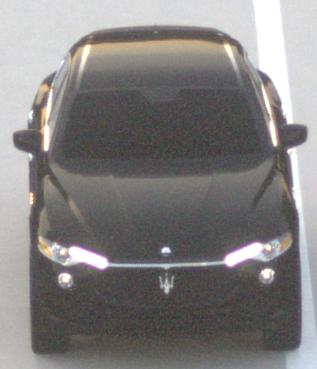
Make: Maserati
Model: Levante GT Hybrid
Detailed model: Levante
Model produced from: 2021/07
Model produced until: 2022/10
Doors: 4
Color: black
Road condition: dry road
Daytime: sunrise or sunset
Contrast: low contrast